Question: I wonder which components Facebook is currently using for their tabs with icons + line.
Screenshot:

Currently I have a 'ViewPager' and a 'FragmentPagerAdapter'. But I wonder if they are using custom components for the tabs or not.
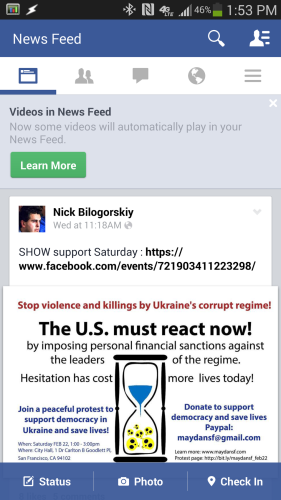
Answer: The 'ViewPagerIndicator' by will give you a tabs, but it dosnt contain icons only tabs.
But you can use mine which is a fork from one, the lib come with a sample
<URL>